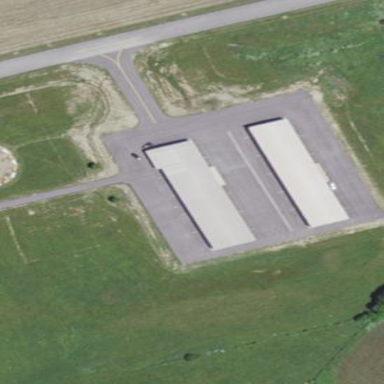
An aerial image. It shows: Hangar located at airport.